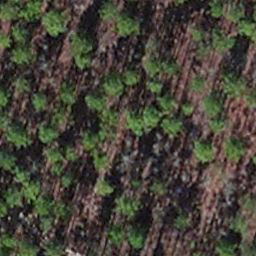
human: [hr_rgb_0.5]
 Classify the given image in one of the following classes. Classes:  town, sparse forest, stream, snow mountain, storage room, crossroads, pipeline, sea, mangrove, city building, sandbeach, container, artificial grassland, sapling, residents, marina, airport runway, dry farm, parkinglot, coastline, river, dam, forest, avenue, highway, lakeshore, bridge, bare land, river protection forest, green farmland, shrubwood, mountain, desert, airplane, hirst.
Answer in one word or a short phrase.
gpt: sapling